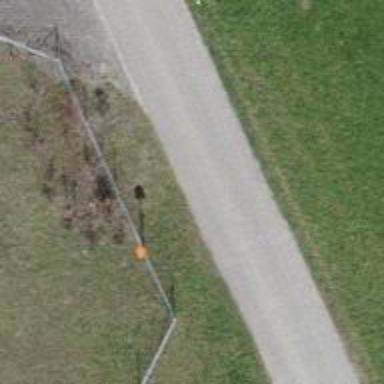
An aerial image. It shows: Pole with roof cover.